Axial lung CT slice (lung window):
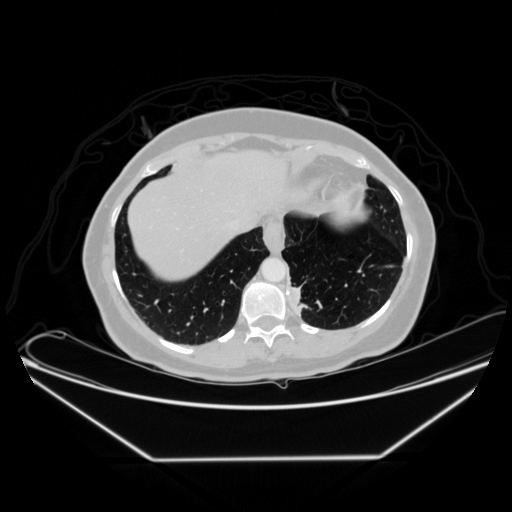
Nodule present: no